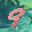
Label: 9